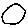
Label: circle